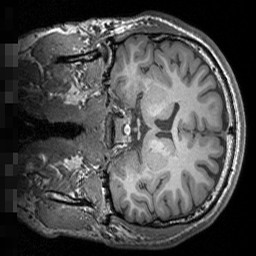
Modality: T1w
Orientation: coronal
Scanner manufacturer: siemens
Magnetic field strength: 3 T
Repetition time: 1.5 s
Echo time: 0.00291 s